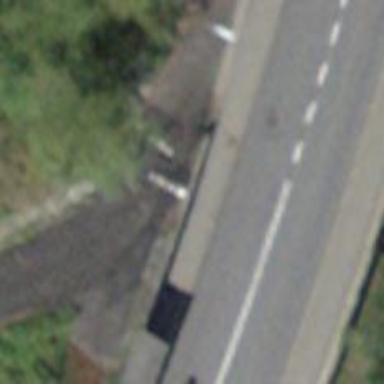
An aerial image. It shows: Swing gate barrier.